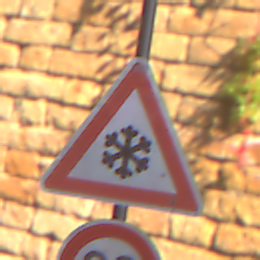
Verkehrszeichen: SchneeOderEisglaette
Zusatzzeichen unten: Geschwindigkeit30
Umgebung: Outdoor, Urban
Tageszeit: MorningAfternoon
Wetter: Clear
Licht: Natural
Jahreszeit: NotSpecified
Kontrast: MediumContrast